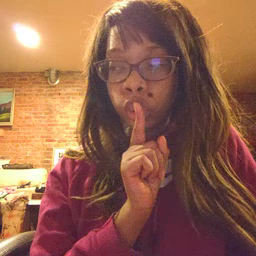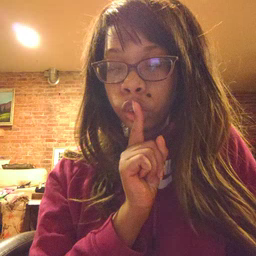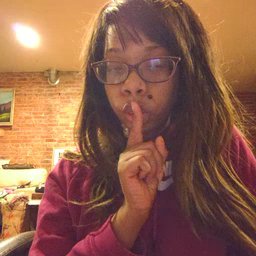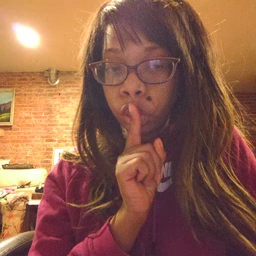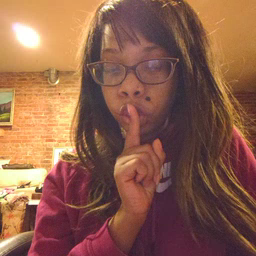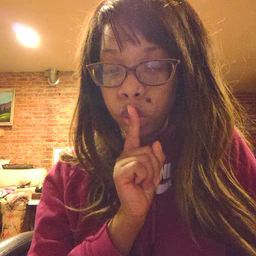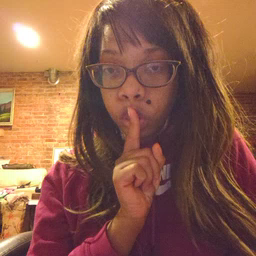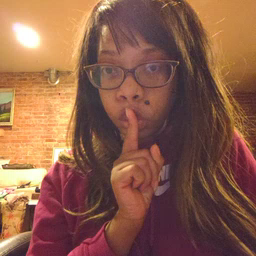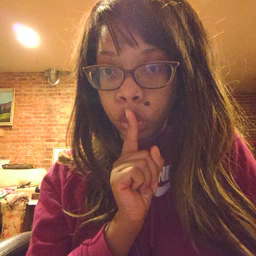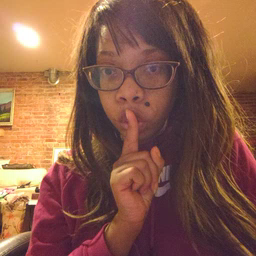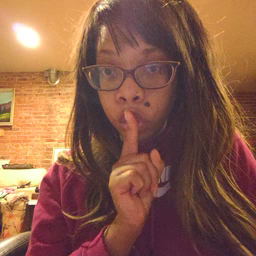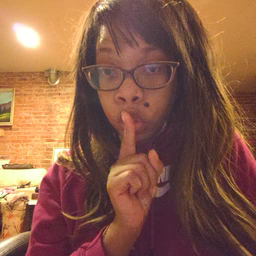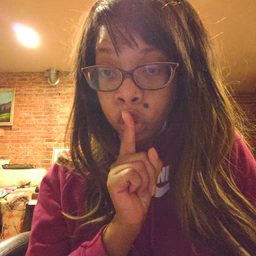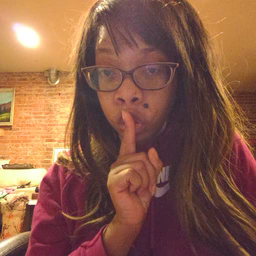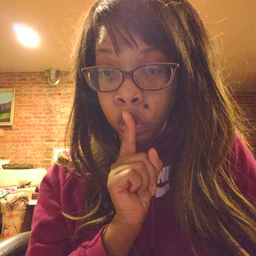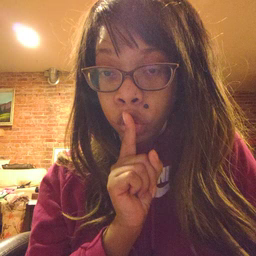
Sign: shhh